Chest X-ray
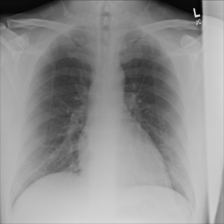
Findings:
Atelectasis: negative
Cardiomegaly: negative
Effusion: negative
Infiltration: negative
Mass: negative
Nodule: negative
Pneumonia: negative
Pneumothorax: negative
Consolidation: negative
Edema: negative
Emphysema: negative
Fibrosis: negative
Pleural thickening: negative
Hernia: negative